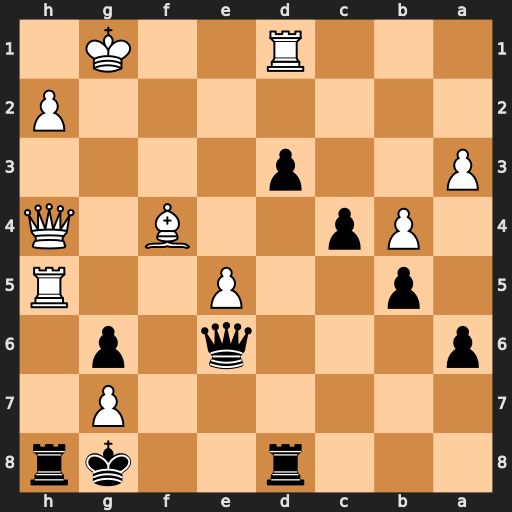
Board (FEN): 3r2kr/6P1/p3q1p1/1p2P2R/1Pp2B1Q/P2p4/7P/3R2K1
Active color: b
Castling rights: -
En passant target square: -
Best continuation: Qb6+ Kg2 Rxh5